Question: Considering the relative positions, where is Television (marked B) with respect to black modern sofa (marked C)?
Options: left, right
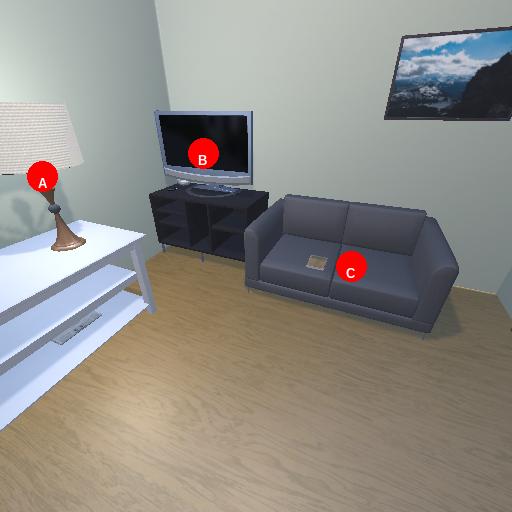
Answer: left